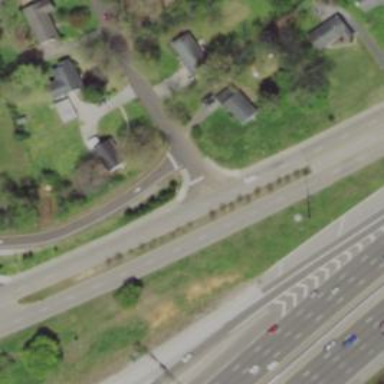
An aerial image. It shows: Secondary road.